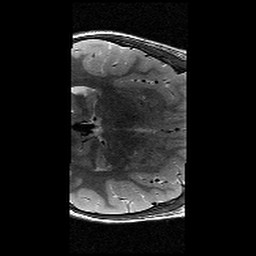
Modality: T2w
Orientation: axial
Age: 11
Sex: female
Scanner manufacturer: siemens
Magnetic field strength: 3 T
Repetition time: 9.23 s
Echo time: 0.067 s